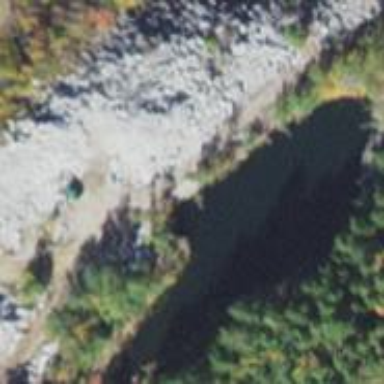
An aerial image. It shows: Quarry filled with water.